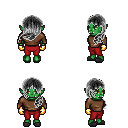
a pixel art fantasy rpg character, female body template, orc, green skin, brown long-sleeve shirt, red pants, gray left-swept hairstyle, gold gloves, gray slippers, four views (front, back, left, right), 2x2 character sprite sheet, small pixel art, hard edges, no anti-aliasing